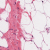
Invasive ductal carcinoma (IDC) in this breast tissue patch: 0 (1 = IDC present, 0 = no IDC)